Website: slack
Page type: stored-credit-cards
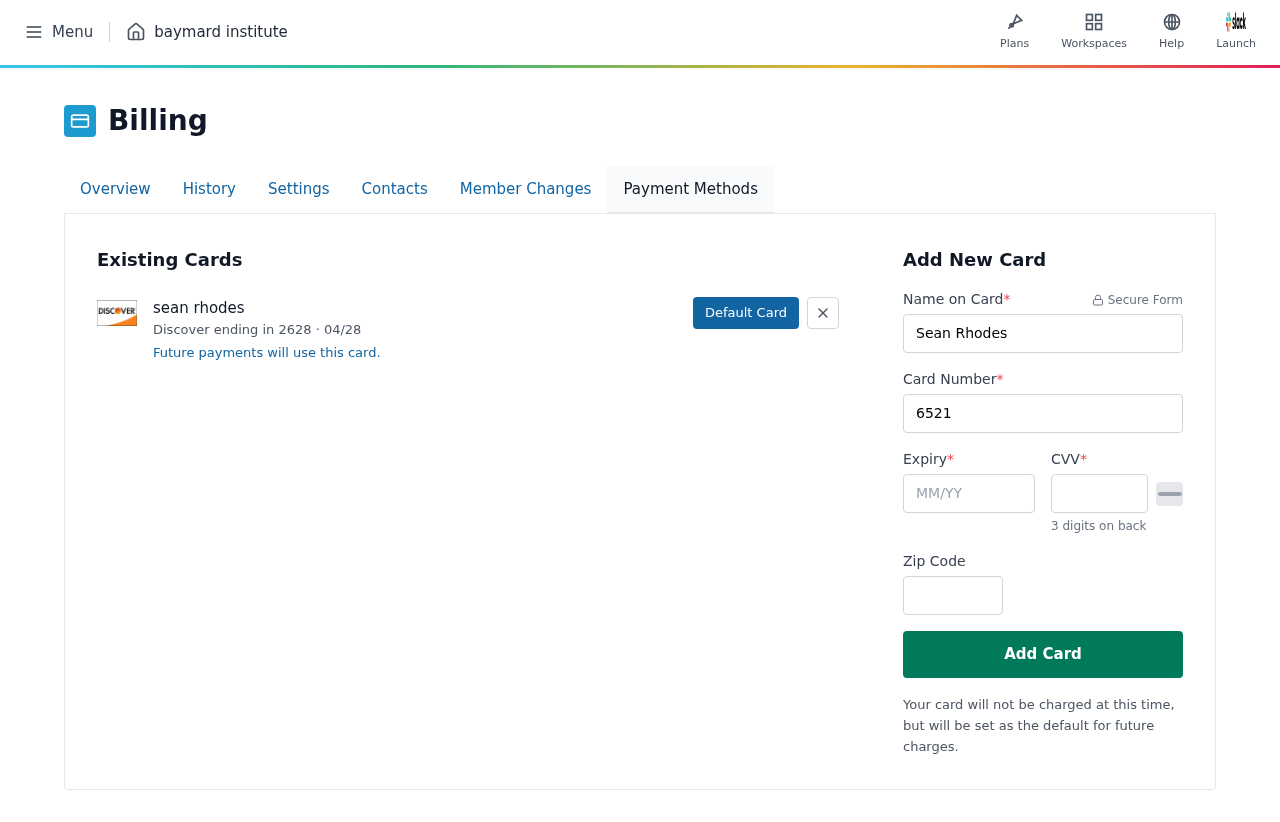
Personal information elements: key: PII_CARD_CVV
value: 737
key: PII_CARD_EXPIRY
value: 04/28
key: PII_CARD_EXPIRY_MONTH
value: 04
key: PII_CARD_EXPIRY_YEAR
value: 28
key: PII_CARD_LAST4
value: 2628
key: PII_CARD_NUMBER
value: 6521 1842 5707 2628
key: PII_CARD_TYPE
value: Discover
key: PII_FULLNAME
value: sean rhodes
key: PII_FULLNAME
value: Sean Rhodes
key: PII_POSTCODE
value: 73278